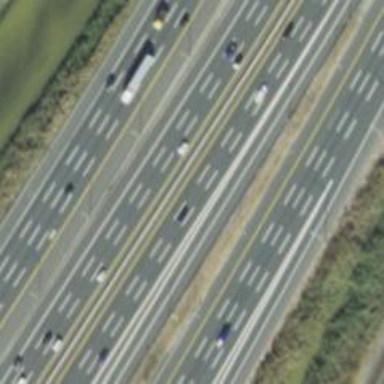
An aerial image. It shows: Asphalt motorway.